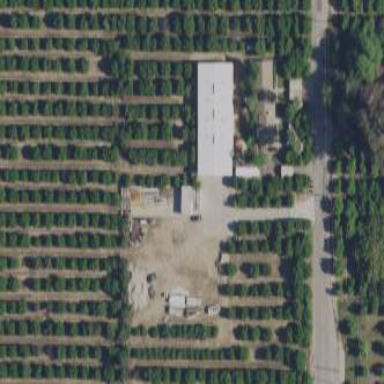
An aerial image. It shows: Orange orchard with rows of orange trees.